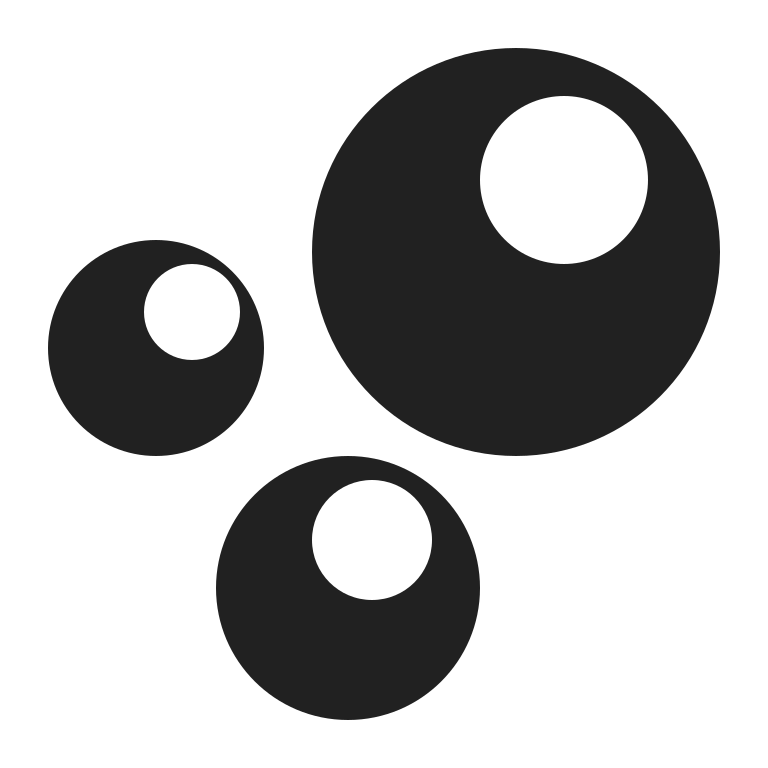
bubbles high contrast